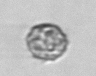
Label: coccolithophorid